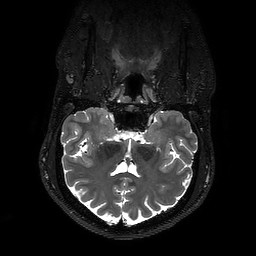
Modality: T2w
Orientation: sagittal
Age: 34
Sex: male
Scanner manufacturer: philips
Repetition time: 2.5 s
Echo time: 0.331 s